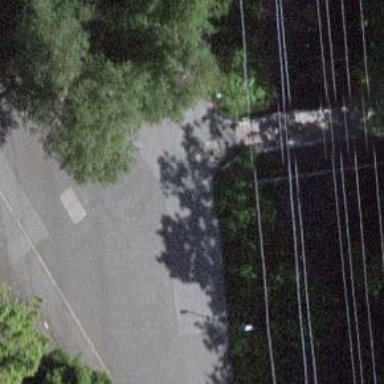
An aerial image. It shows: Footway bridge.